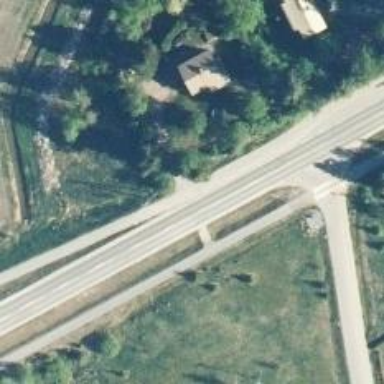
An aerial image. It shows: Asphalt cycleway.